Question: hi i am new in matlab.... i want to detect sick cells in a image.
first i segmented the image by this code:
now i want to extract its features.... what should i do?
please guide me?
thanks
'''
he = imread('hestain.png');
imshow(he), title('H&E image');
text(size(he,2),size(he,1)+15,...
'Image courtesy of Alan Partin, Johns Hopkins University', ...
'FontSize',7,'HorizontalAlignment','right');
cform = makecform('srgb2lab');
lab_he = applycform(he,cform);
ab = double(lab_he(:,:,2:3));
nrows = size(ab,1);
ncols = size(ab,2);
ab = reshape(ab,nrows*ncols,2);
nColors = 3;
% repeat the clustering 3 times to avoid local minima
[cluster_idx cluster_center] = kmeans(ab,nColors,'distance','sqEuclidean', ...
'Replicates',3);
pixel_labels = reshape(cluster_idx,nrows,ncols);
imshow(pixel_labels,[]), title('image labeled by cluster index');
segmented_images = cell(1,3);
rgb_label = repmat(pixel_labels,[1 1 3]);
for k = 1:nColors
color = he;
color(rgb_label ~= k) = 0;
segmented_images{k} = color;
end
imshow(segmented_images{1}), title('objects in cluster 1');
imshow(segmented_images{2}), title('objects in cluster 2');
imshow(segmented_images{3}), title('objects in cluster 3');
'''
Here is the image:

Now i want to extract its features.... what should i do?
please guide me?
thanks
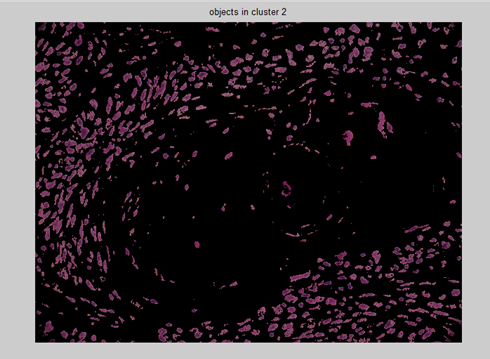
Answer: function in matlab will extract different properties of detected blobs, here is a link <URL>